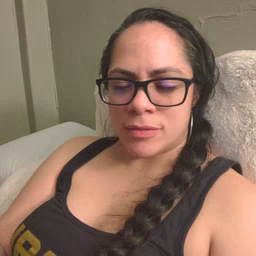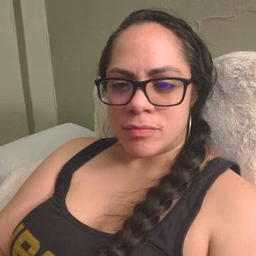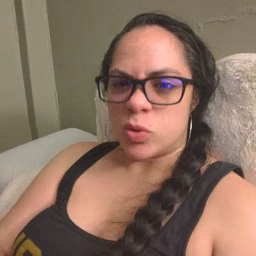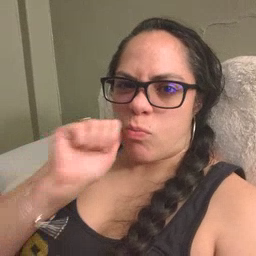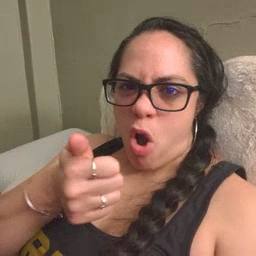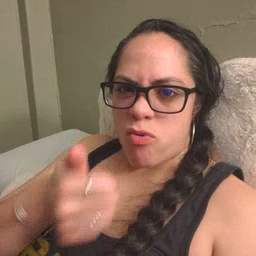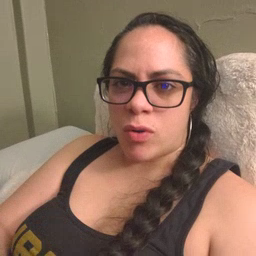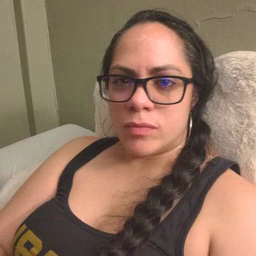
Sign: tomorrow